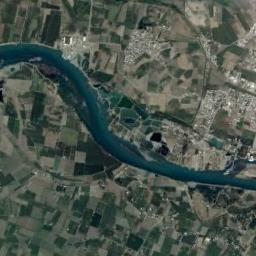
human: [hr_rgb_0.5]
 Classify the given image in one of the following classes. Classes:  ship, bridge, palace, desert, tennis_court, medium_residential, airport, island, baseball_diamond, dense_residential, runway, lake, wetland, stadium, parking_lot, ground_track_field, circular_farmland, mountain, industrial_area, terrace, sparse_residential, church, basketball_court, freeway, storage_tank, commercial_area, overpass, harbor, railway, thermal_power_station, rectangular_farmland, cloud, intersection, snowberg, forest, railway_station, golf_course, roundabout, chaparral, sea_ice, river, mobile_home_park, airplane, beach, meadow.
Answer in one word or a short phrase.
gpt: river